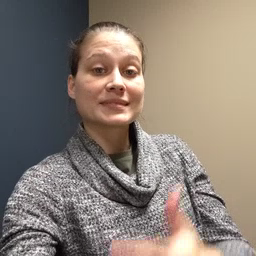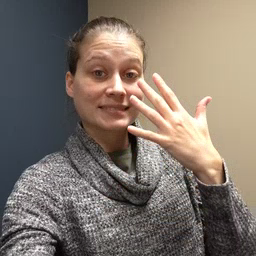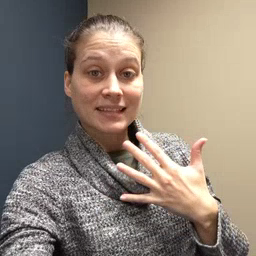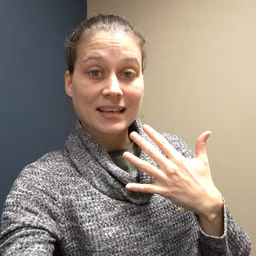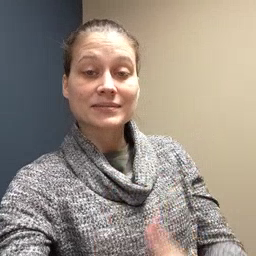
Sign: sad